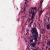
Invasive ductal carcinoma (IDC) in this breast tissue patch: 0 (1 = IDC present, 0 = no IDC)